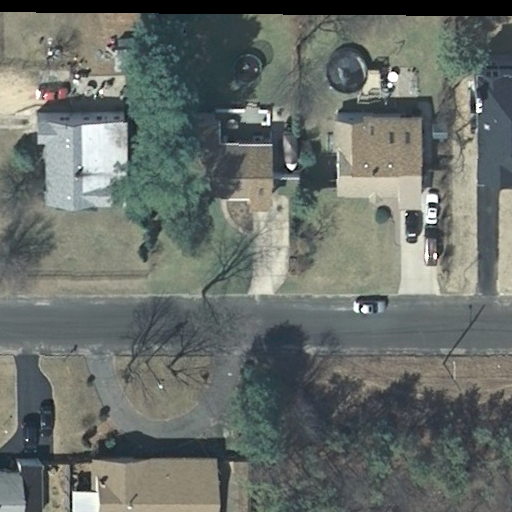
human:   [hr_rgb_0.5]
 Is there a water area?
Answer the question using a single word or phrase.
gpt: no

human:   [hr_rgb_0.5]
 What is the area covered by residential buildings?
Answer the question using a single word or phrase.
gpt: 1391m2

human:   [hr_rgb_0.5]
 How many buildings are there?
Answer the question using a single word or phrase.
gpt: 6

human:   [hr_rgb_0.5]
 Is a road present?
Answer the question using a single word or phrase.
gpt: yes

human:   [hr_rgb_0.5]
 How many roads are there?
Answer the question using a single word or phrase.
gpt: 1

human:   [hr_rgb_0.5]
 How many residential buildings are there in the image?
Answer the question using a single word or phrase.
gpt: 6

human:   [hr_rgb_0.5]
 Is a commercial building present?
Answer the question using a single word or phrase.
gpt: no

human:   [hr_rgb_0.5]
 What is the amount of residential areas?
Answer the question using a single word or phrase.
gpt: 1

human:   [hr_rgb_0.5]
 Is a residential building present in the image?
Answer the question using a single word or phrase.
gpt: yes

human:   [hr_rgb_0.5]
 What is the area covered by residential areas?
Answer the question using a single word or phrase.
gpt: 10599m2

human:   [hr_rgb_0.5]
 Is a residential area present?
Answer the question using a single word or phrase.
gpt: yes

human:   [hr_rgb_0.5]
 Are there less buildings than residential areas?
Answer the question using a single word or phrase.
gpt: no

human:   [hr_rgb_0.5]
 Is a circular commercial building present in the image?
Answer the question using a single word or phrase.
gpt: no

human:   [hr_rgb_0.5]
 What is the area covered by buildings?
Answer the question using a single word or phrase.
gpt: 1391m2

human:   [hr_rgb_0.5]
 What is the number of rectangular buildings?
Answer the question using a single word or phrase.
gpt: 3

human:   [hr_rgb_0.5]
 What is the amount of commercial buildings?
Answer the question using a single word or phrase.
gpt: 0

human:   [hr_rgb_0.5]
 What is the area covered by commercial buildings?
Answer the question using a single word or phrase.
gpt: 0m2

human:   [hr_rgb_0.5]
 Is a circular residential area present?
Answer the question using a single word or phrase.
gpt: no

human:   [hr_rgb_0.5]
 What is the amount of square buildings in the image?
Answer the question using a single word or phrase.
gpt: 0

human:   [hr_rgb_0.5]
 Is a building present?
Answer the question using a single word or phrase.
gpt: yes

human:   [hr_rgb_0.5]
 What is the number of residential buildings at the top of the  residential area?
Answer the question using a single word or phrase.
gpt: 6

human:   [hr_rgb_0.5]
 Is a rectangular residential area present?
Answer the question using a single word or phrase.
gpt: yes

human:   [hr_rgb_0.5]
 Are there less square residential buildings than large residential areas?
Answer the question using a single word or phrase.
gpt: yes

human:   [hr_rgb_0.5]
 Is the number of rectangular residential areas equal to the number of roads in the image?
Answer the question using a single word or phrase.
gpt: yes

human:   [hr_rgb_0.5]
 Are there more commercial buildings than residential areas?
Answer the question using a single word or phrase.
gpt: no

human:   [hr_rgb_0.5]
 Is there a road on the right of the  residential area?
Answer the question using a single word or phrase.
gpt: yes

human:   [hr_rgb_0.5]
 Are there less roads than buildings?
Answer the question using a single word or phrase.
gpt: yes

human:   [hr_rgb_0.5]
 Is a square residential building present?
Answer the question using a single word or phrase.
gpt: no

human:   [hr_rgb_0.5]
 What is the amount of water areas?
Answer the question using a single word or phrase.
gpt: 0

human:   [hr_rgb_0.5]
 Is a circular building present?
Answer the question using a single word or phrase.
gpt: no

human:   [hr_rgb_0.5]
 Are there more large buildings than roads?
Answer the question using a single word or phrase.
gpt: no

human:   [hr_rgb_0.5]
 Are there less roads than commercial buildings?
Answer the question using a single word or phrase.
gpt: no

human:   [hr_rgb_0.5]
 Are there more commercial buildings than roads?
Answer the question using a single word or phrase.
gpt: no

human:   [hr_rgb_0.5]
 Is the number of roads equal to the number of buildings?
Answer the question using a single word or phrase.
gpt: no

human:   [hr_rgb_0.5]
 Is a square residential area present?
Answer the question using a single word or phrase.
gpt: no

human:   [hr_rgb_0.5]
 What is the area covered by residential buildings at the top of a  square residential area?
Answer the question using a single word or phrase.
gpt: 0m2

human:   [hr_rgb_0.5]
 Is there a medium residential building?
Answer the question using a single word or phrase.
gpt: yes

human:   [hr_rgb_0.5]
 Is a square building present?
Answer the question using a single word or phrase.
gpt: no

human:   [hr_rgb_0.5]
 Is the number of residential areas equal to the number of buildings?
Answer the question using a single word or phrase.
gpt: no

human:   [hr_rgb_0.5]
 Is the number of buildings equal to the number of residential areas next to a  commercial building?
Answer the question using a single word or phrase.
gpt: no

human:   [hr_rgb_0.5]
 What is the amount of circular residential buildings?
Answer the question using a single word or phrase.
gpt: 0

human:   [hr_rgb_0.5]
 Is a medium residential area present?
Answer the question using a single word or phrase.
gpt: no

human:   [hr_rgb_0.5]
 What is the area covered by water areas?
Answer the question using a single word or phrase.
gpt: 0m2

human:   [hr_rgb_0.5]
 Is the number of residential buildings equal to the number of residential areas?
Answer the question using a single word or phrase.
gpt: no

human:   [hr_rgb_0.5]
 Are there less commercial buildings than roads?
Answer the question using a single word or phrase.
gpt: yes

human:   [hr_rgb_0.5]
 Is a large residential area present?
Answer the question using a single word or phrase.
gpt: yes

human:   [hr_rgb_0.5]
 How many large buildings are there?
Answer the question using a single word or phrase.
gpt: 0

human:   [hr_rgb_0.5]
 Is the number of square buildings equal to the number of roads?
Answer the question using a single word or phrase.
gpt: no

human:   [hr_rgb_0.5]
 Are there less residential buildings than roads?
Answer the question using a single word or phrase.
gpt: no

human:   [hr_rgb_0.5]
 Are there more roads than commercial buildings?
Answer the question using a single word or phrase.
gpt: yes

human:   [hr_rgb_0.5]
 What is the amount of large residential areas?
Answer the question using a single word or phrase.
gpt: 1

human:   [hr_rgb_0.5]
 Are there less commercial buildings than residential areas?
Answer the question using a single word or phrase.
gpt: yes

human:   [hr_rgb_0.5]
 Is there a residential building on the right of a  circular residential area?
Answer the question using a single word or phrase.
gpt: no

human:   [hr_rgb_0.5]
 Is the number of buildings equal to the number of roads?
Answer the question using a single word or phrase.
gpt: no

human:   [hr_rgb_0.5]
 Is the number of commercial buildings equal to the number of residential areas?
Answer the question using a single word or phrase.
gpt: no

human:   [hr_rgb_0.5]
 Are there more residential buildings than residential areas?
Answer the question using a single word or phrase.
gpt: yes

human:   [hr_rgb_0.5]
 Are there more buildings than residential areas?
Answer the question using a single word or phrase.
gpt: yes

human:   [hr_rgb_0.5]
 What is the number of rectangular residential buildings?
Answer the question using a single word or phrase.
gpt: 3

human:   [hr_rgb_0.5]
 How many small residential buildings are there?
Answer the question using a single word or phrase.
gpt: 1

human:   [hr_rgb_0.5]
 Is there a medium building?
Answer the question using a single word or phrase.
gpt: yes

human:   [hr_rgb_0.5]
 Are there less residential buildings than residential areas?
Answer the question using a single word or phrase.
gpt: no

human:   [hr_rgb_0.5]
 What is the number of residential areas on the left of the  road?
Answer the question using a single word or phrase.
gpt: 1

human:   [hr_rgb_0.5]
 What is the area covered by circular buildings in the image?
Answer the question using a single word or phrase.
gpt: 0m2

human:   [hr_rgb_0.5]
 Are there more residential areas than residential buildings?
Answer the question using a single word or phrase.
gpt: no